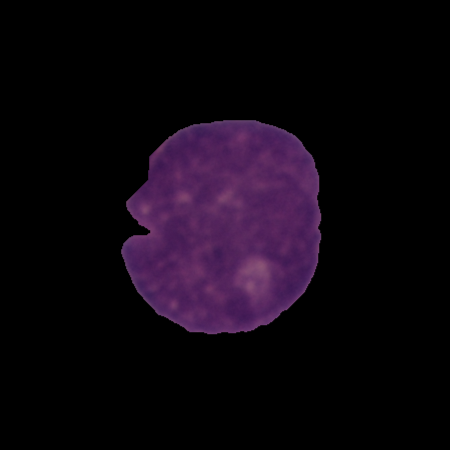
Label: cancer